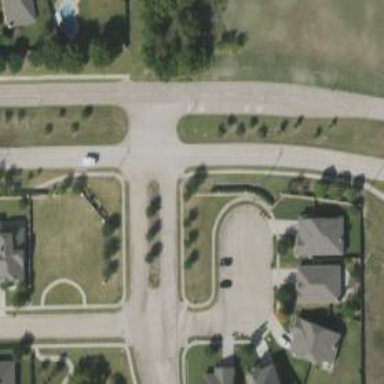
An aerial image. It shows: Residential road.